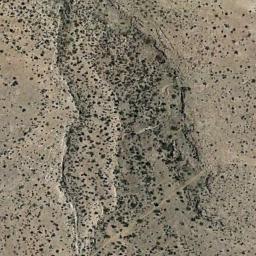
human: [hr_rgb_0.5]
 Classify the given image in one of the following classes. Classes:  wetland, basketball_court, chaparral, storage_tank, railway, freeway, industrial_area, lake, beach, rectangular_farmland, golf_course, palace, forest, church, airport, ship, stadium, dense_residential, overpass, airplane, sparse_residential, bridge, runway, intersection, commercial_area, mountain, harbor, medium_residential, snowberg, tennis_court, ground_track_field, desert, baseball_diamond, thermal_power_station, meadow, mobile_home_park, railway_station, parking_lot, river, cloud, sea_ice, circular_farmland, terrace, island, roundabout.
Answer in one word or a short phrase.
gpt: chaparral